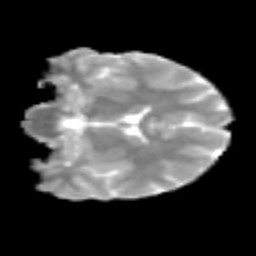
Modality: MD
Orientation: coronal
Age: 21
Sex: female
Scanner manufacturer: siemens
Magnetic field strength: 3 T
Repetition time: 2.3 s
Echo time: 0.085 s